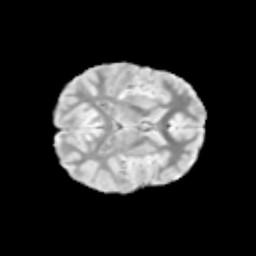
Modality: T2w
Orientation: axial
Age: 9
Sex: female
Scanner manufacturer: siemens
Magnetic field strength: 3 T
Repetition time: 3.8 s
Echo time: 0.07 s